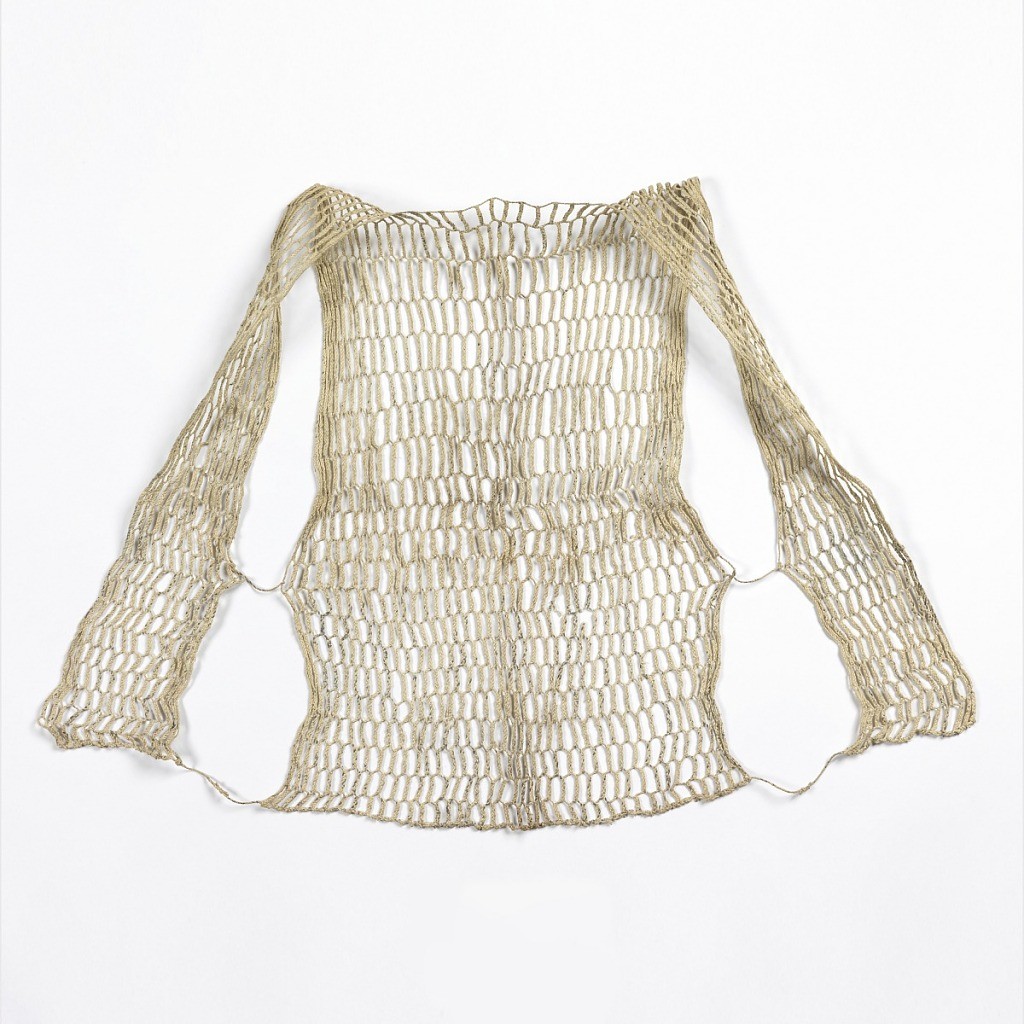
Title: Sweat Protector (koyori ase-hajiki)
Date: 1850–60
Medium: paper Technique: 4-strand plaiting with 2-strand twists Label: Plaited paper
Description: Vest which opens at the front; fronts connected to back by two twisted strands on each side. Hexagonal mesh of plaited recycled paper; handwriting on the paper reads as irregular black spots.